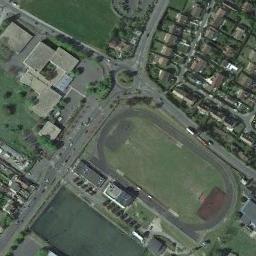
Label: ground_track_field